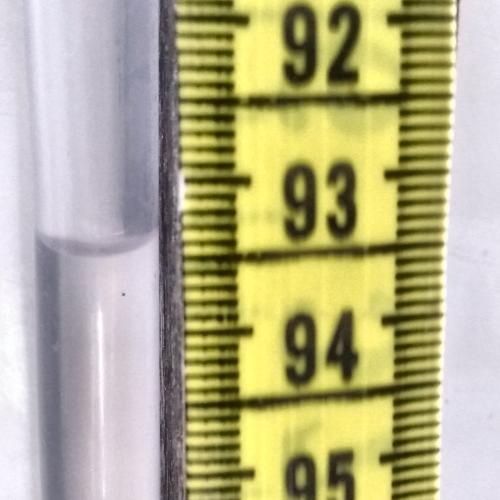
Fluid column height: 93.4 cm